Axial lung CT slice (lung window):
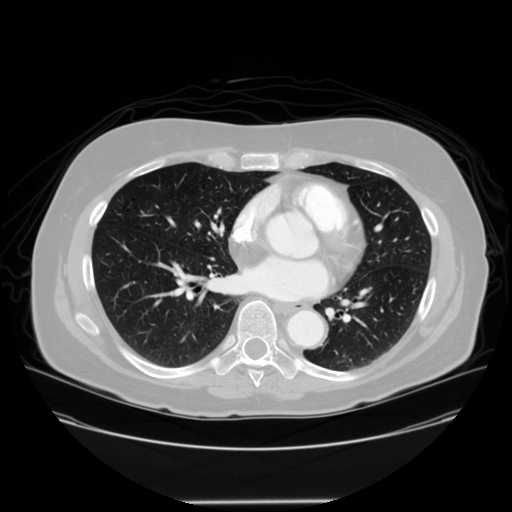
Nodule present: no